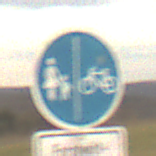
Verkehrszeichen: GetrennterRadUndGehwegRadwegRechts
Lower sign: BesondereFahrzeugeUndTransportgueter7
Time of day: SunriseSunset
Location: Outdoor (Nature)
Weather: PartlyCloudy
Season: NotSpecified
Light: Natural